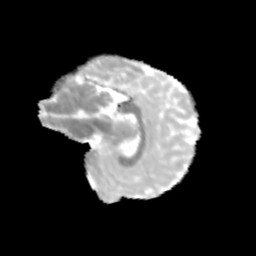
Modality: MD
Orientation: sagittal
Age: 12
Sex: female
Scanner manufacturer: siemens
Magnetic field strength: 3 T
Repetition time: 3.8 s
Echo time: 0.07 s